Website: lowes
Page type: billing-address
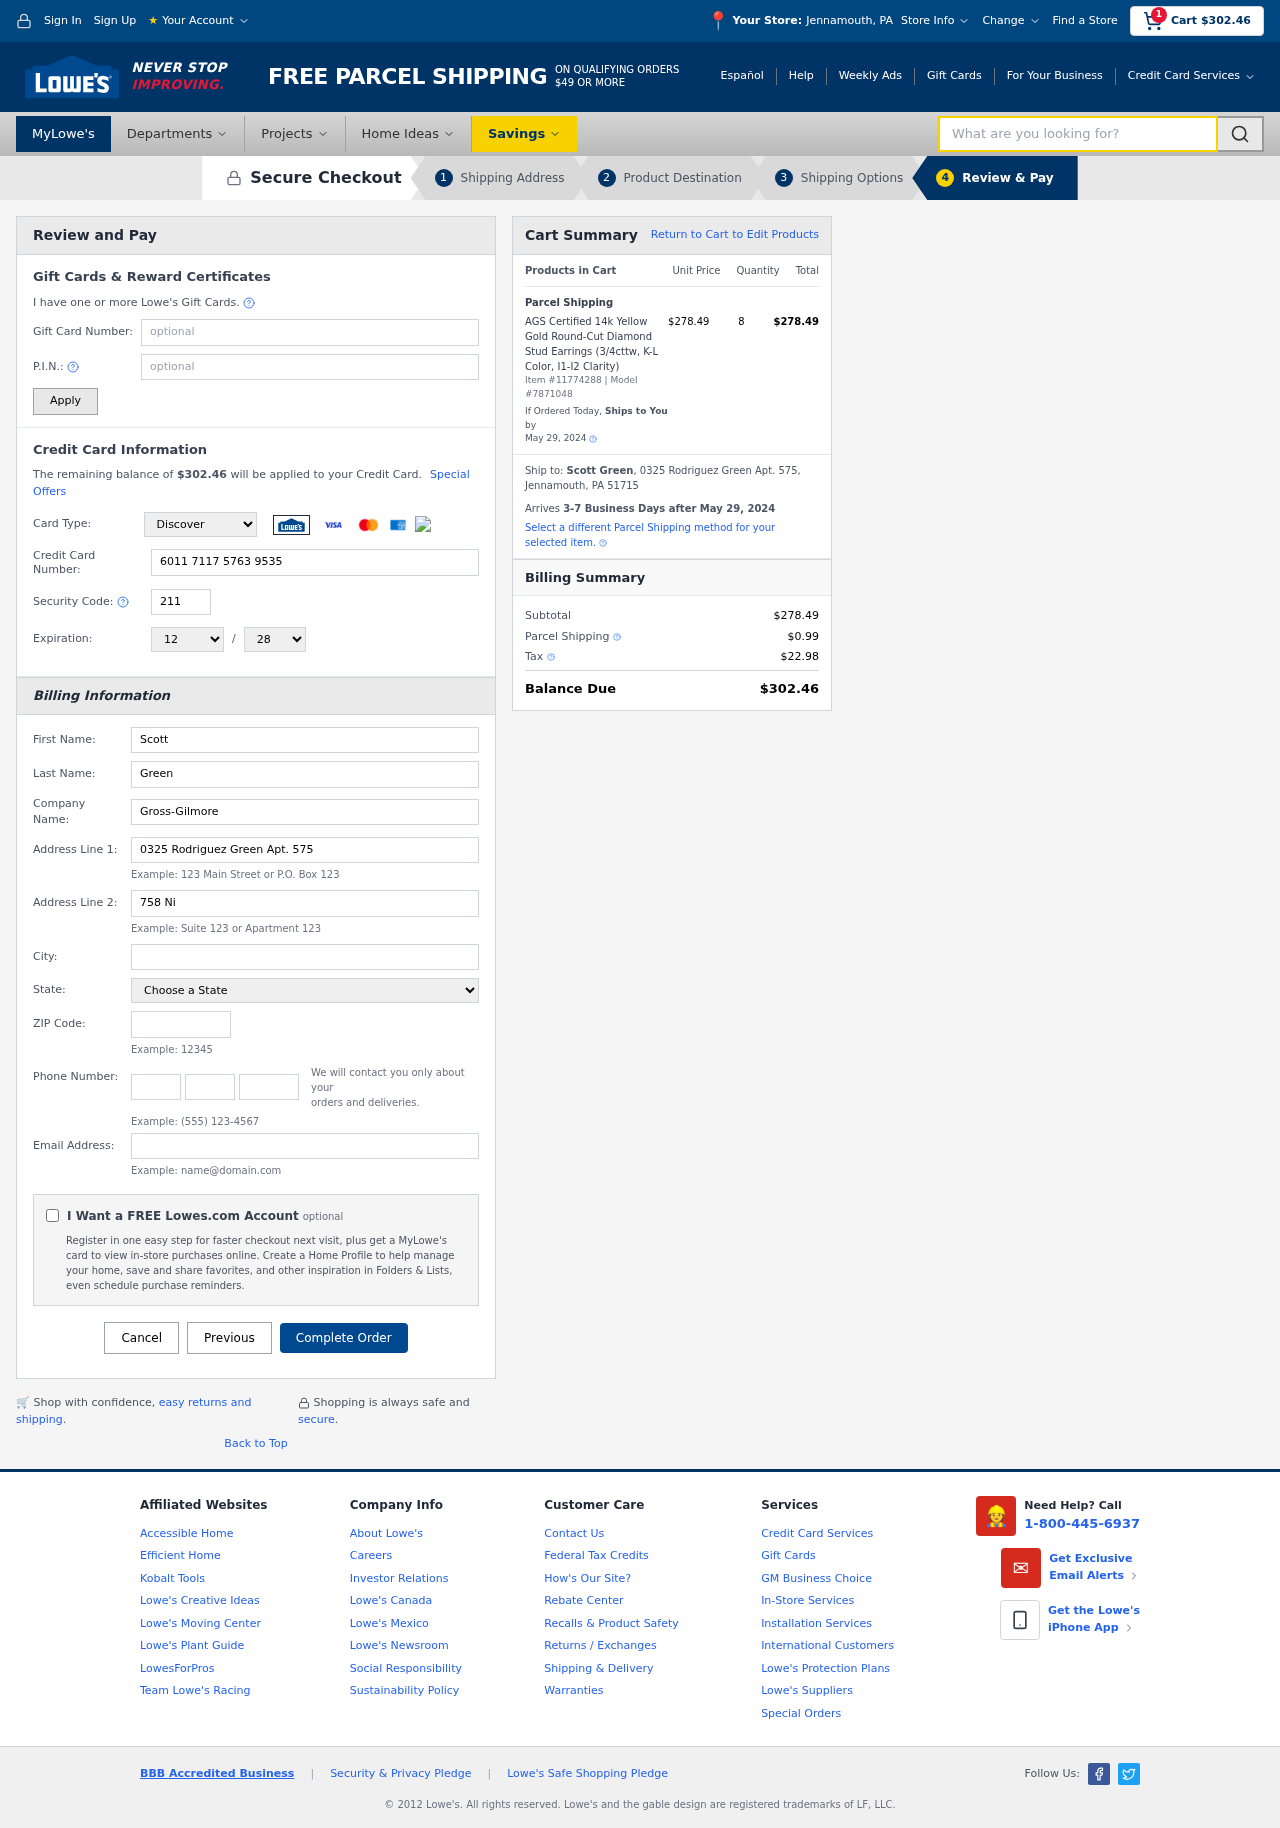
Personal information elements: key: PII_CARD_CVV
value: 211
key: PII_CARD_EXPIRY_MONTH
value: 12
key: PII_CARD_EXPIRY_YEAR
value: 28
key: PII_CARD_NUMBER
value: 6011 7117 5763 9535
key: PII_CARD_TYPE
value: Discover
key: PII_CITY
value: Jennamouth
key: PII_CITY_STATE
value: Jennamouth, PA
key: PII_COMPANY
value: Gross-Gilmore
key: PII_EMAIL
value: sgreen@gmail.com
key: PII_FIRSTNAME
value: Scott
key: PII_FULLNAME
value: Scott Green
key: PII_LASTNAME
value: Green
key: PII_PHONE_AREA
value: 915
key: PII_PHONE_PREFIX
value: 548
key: PII_PHONE_SUFFIX
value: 5003
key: PII_POSTCODE
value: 51715
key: PII_STATE
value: Pennsylvania
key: PII_STREET
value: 0325 Rodriguez Green Apt. 575
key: PII_STREET2
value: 758 Nicole Rest
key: PII_CITY_STATE_ZIP
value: Jennamouth, PA 51715
Product elements: key: PRODUCT1_NAME
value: AGS Certified 14k Yellow Gold Round-Cut Diamond Stud Earrings (3/4cttw, K-L Color, I1-I2 Clarity)
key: PRODUCT1_PRICE
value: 278.49
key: PRODUCT1_QUANTITY
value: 8
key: PRODUCT_ITEM_NUMBER
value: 11774288
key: PRODUCT_MODEL_NUMBER
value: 7871048
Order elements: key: ORDER_SUBTOTAL
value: $302.46
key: ORDER_TOTAL
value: $302.46
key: ORDER_SHIPPING_DATE
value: May 29, 2024
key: ORDER_SUBTOTAL
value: $278.49
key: ORDER_DELIVERY_DATE
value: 3-7 Business Days after May 29, 2024
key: ORDER_SHIPPING_DATE2
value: May 29, 2024
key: ORDER_SUBTOTAL2
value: $278.49
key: ORDER_SHIPPING_COST
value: $0.99
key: ORDER_TAX
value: $22.98
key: ORDER_TOTAL2
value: $302.46
Search elements: key: HEADER_SEARCH
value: What are you looking for?